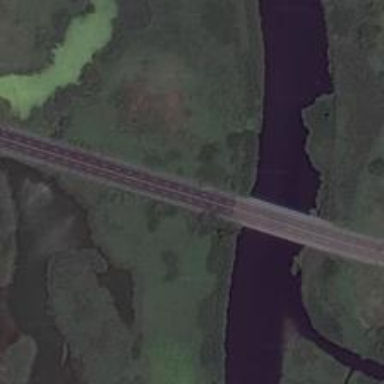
The bridge across the river links the crossroads and another road near the stadium .